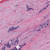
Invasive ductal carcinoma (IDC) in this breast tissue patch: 1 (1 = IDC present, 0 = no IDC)